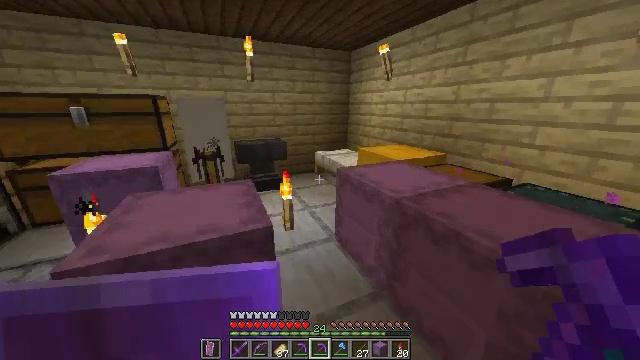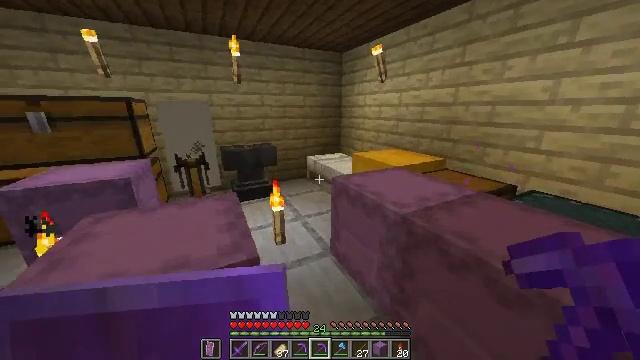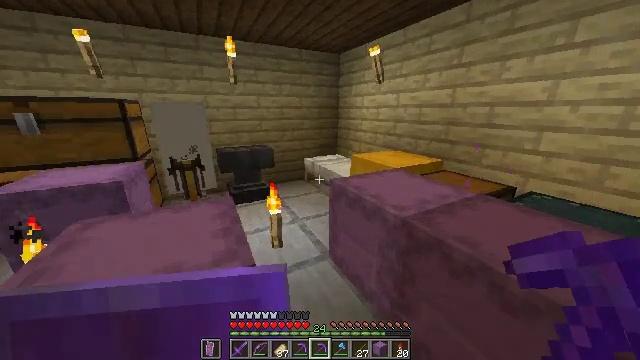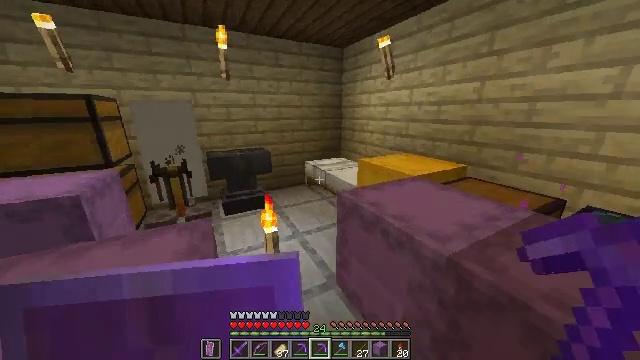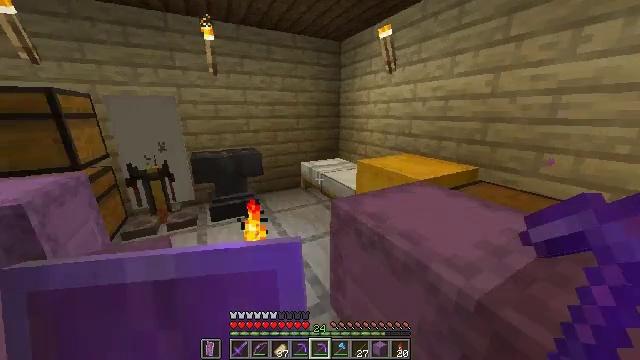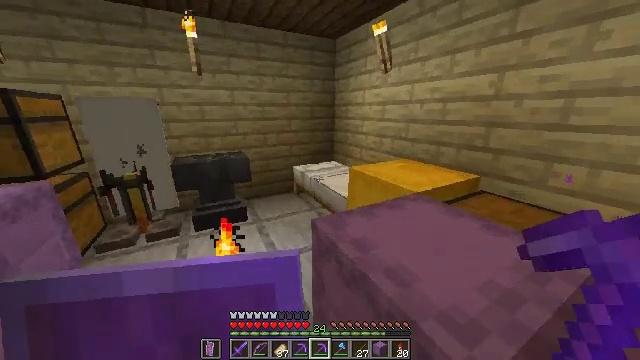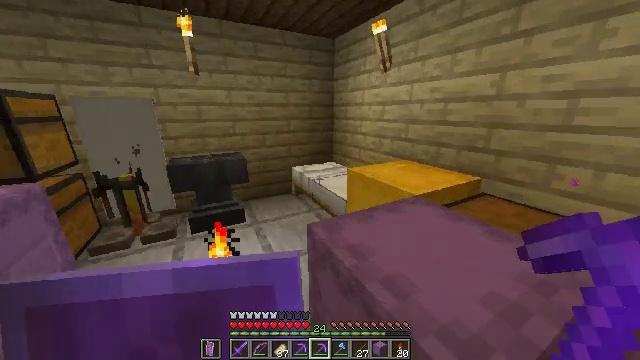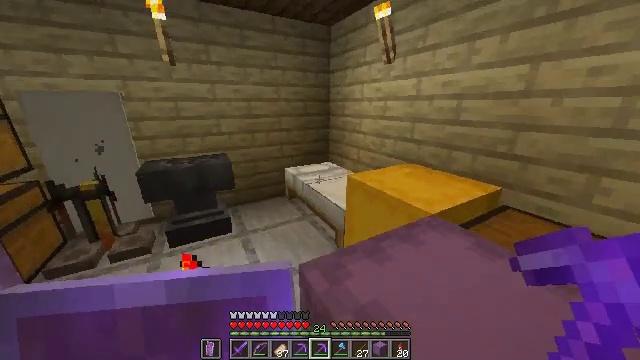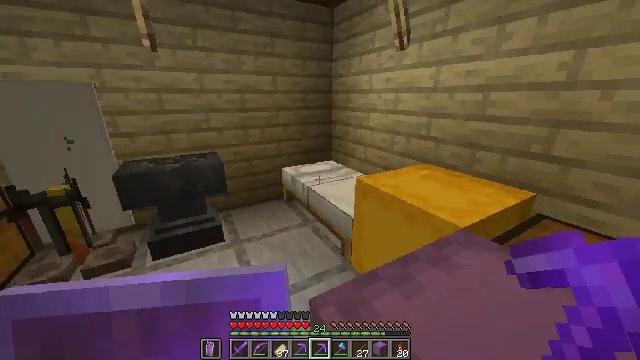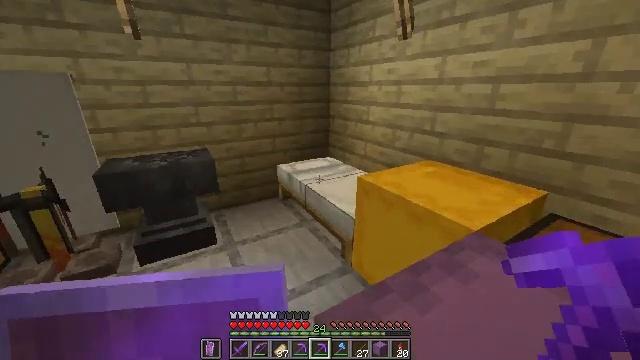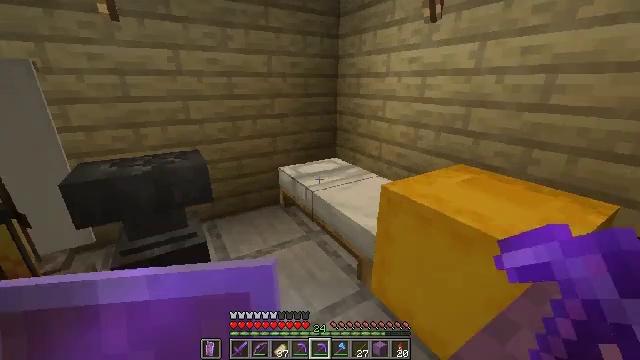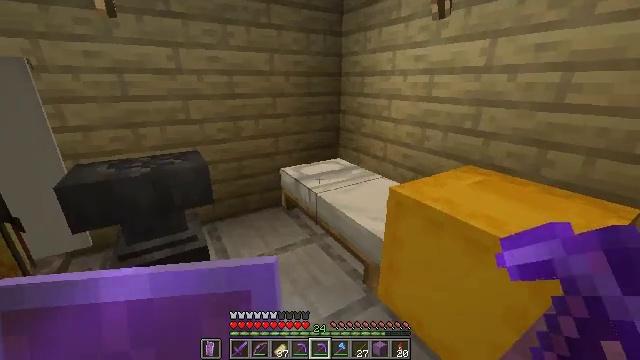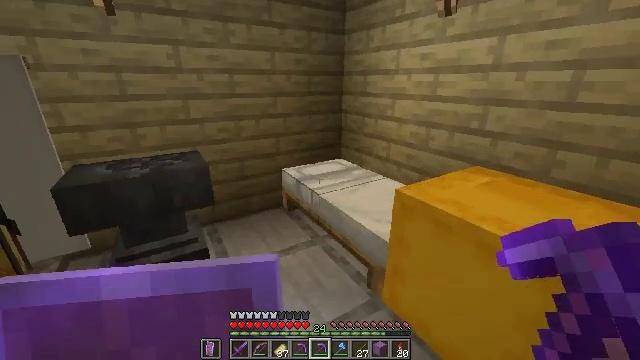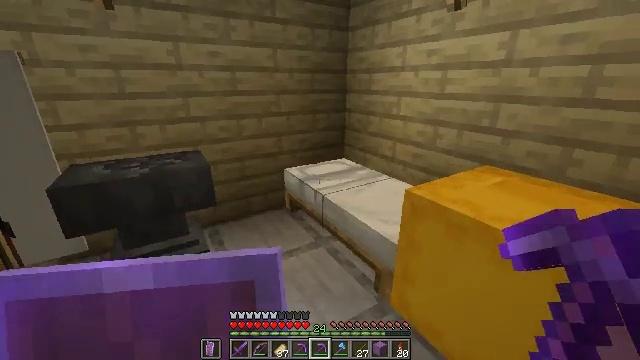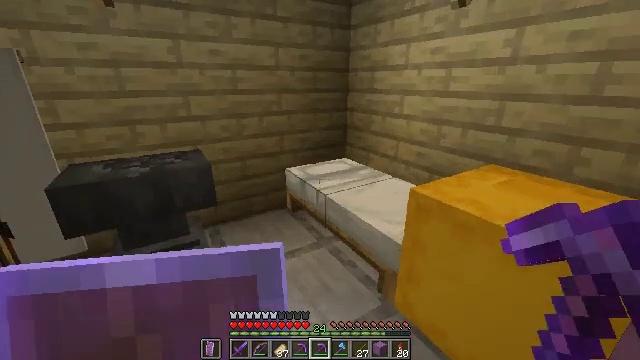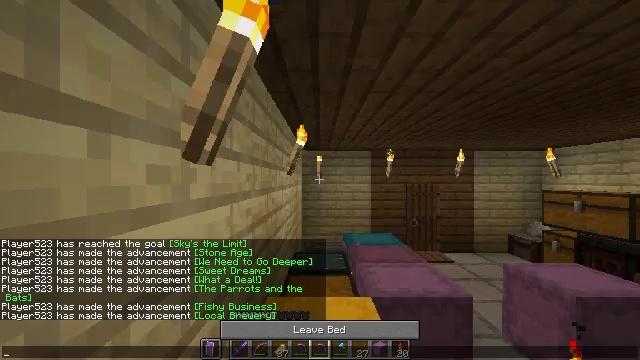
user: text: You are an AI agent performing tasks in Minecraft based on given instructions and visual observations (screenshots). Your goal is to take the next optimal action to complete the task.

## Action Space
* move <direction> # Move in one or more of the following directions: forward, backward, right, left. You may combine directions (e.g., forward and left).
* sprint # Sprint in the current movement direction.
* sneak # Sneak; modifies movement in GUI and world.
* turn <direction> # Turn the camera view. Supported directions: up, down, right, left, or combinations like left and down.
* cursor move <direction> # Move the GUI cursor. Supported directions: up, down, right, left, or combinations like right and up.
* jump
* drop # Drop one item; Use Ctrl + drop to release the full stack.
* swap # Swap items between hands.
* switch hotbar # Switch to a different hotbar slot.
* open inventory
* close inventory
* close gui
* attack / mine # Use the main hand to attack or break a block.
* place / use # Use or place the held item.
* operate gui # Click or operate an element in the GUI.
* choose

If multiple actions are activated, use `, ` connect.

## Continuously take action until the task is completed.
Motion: motion action
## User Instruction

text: Use the crafting table to craft magenta dye.
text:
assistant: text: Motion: move forward, sprint, turn right
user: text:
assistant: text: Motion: move forward, sprint
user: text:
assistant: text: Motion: move forward, sprint
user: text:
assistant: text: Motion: move forward and move right, sprint
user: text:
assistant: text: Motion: move forward and move right, sprint
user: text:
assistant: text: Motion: move forward, sprint
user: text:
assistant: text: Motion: move forward, sprint, turn right and down
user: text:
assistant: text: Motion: move forward, sprint
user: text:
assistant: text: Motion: move forward, sprint, turn right and down, use / place
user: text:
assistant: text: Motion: move forward, sprint, use / place
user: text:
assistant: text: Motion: use / place
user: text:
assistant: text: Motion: use / place
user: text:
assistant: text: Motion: no_op
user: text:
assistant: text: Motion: no_op
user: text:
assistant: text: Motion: no_op
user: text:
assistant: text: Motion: no_op
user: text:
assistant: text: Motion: no_op
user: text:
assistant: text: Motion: no_op
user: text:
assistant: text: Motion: no_op
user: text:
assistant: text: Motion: no_op
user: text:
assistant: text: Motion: no_op
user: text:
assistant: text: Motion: no_op
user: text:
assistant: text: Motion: no_op
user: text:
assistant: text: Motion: no_op
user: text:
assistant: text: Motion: no_op
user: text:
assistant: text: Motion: no_op
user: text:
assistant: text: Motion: no_op
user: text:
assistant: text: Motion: no_op
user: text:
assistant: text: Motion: no_op
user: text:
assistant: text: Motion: no_op